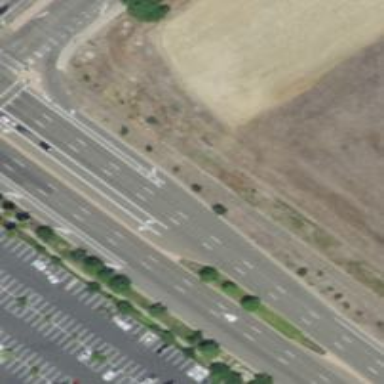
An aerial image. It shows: Primary road with asphalt surface.